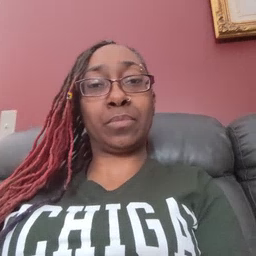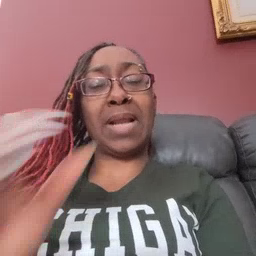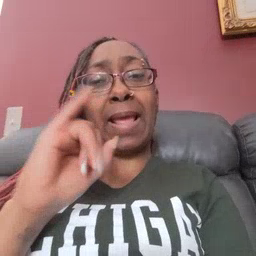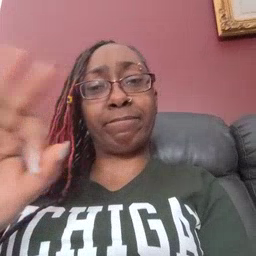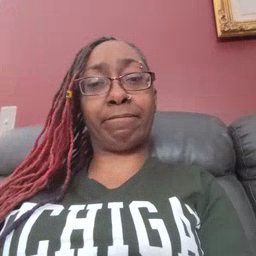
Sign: if